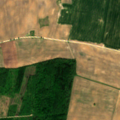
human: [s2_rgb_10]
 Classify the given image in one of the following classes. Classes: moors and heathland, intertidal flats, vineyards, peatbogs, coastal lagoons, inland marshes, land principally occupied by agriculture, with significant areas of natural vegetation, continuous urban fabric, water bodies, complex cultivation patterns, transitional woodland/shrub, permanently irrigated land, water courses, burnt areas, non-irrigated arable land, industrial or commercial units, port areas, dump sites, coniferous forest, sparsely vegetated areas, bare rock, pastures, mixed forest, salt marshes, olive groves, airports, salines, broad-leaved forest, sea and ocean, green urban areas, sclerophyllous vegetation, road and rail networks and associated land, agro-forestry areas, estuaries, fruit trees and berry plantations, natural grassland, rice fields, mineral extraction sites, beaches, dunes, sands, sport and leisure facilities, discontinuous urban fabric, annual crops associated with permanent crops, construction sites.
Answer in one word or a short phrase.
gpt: non-irrigated arable land, broad-leaved forest, transitional woodland/shrub